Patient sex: M
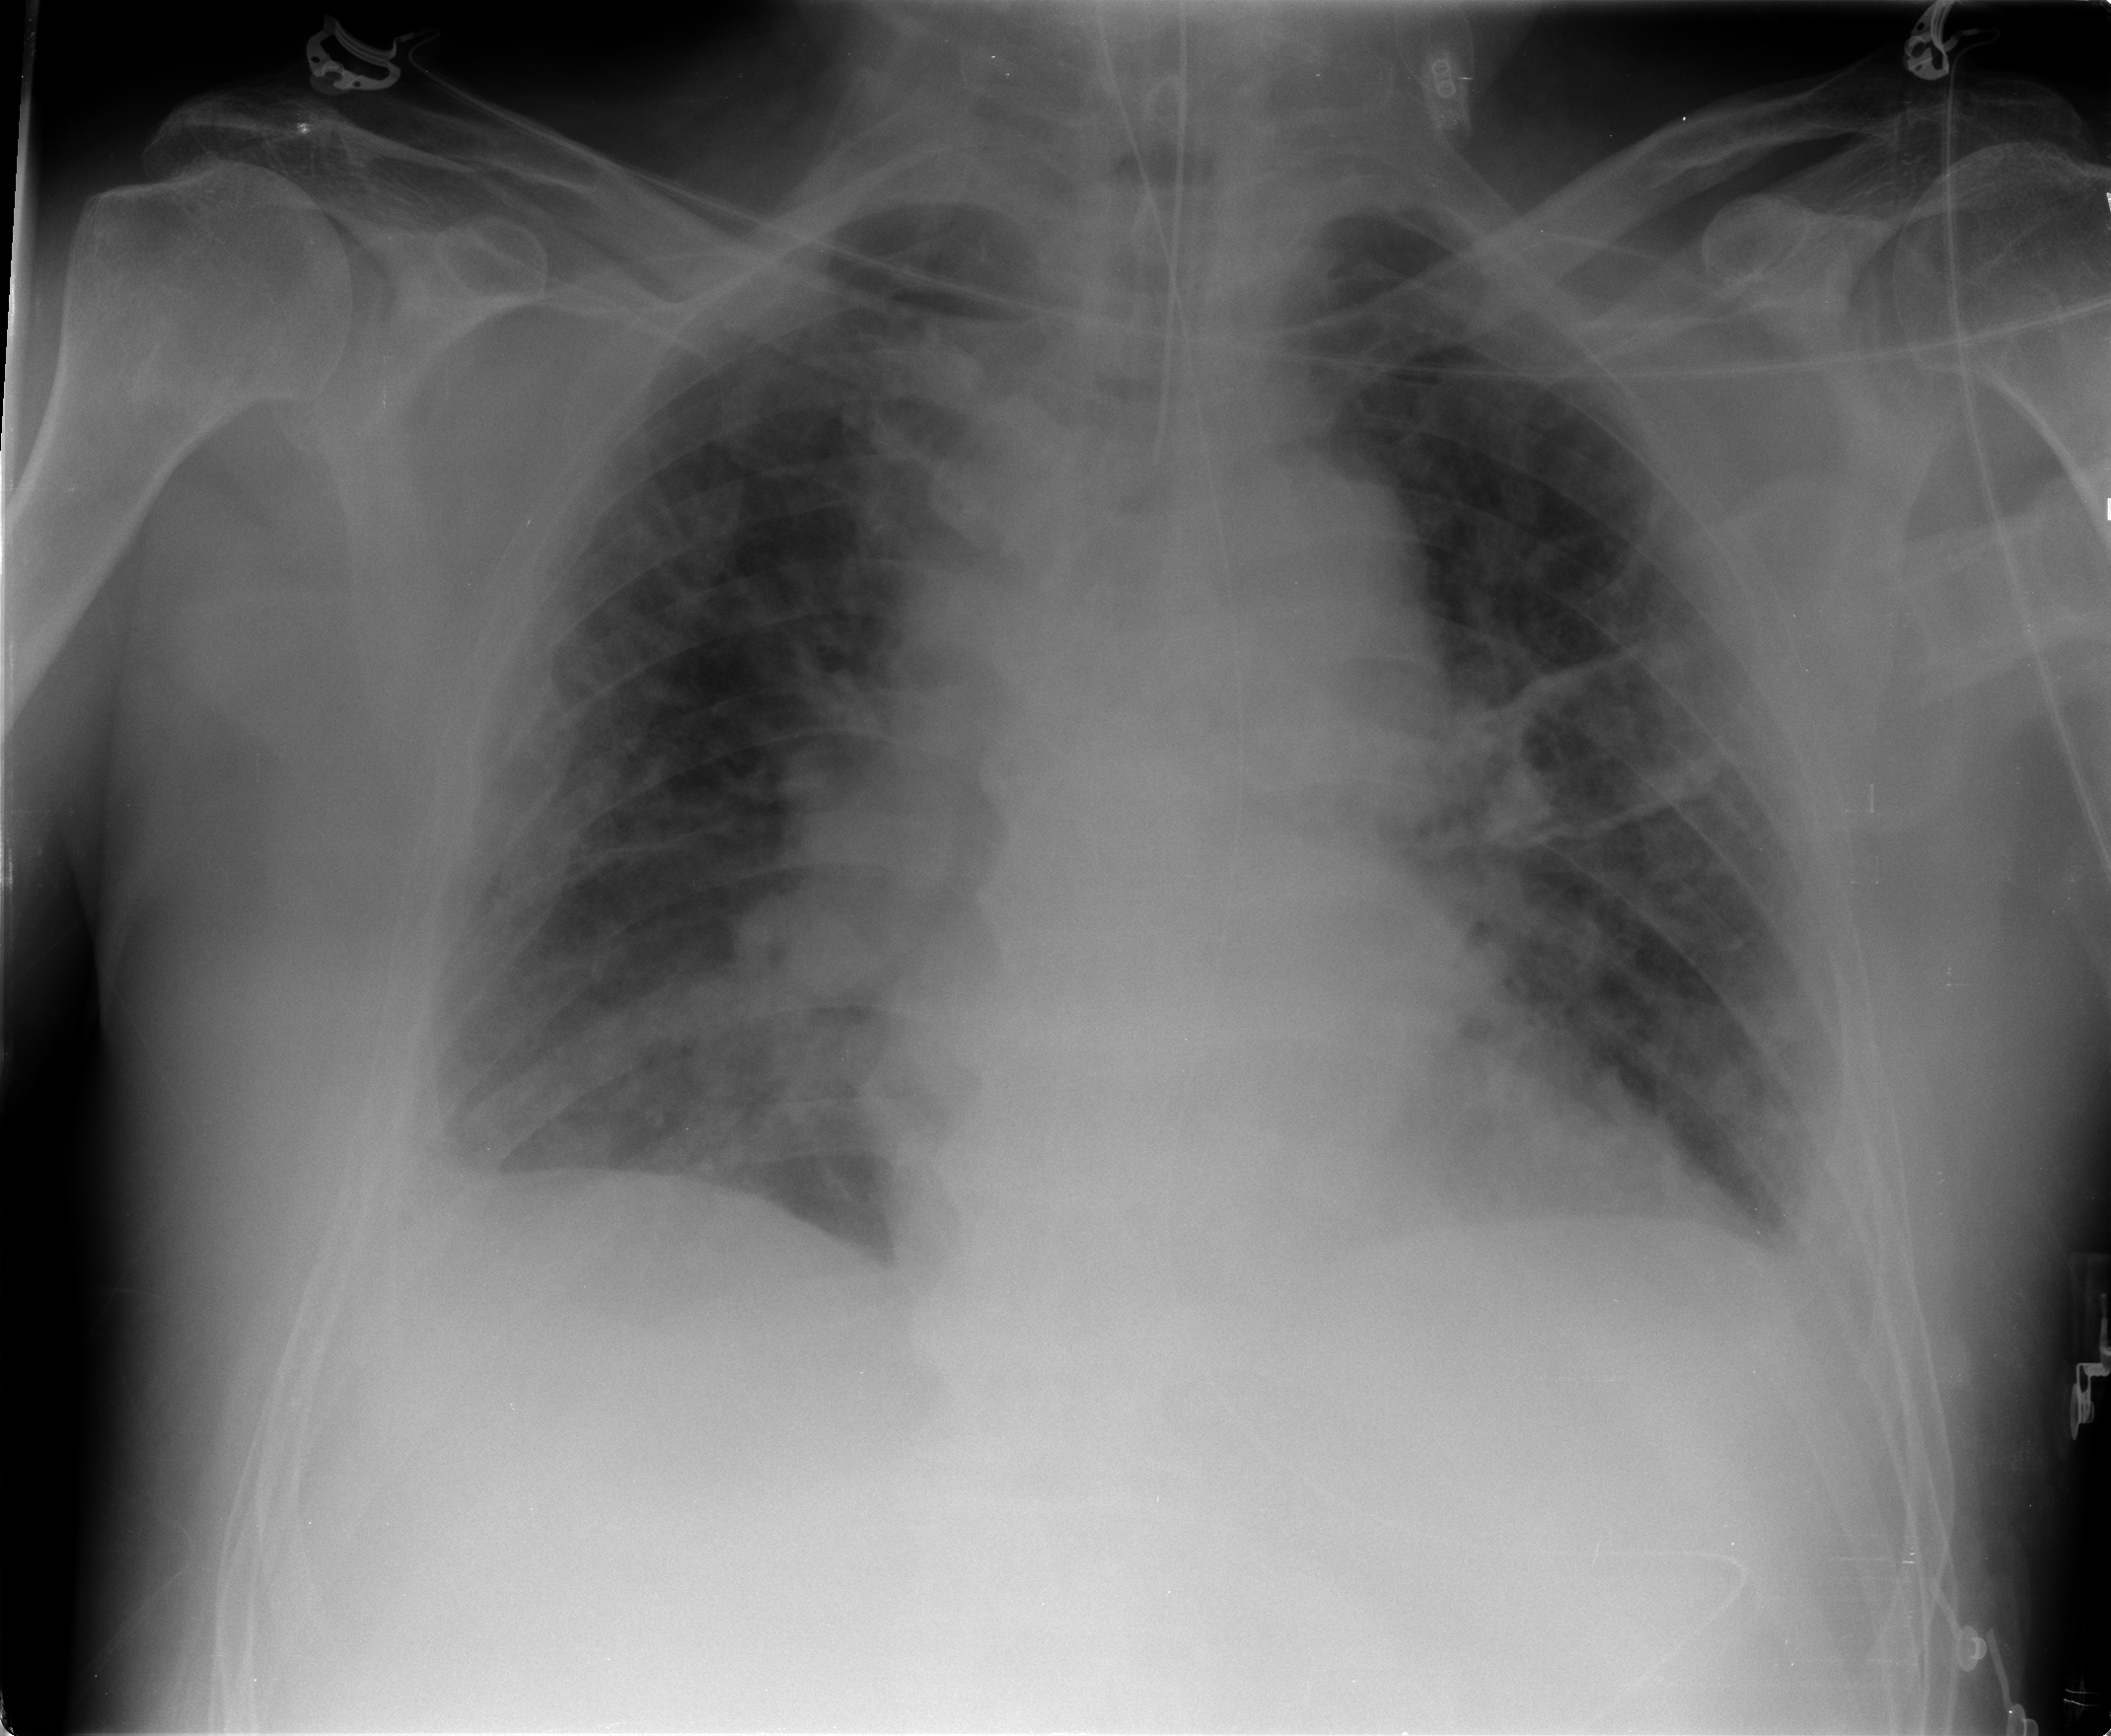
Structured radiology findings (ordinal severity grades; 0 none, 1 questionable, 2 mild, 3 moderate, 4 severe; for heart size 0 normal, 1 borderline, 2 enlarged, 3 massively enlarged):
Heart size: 0
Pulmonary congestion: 2
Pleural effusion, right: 0
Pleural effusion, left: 0
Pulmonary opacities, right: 2
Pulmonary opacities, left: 2
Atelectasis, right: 2
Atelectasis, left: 2